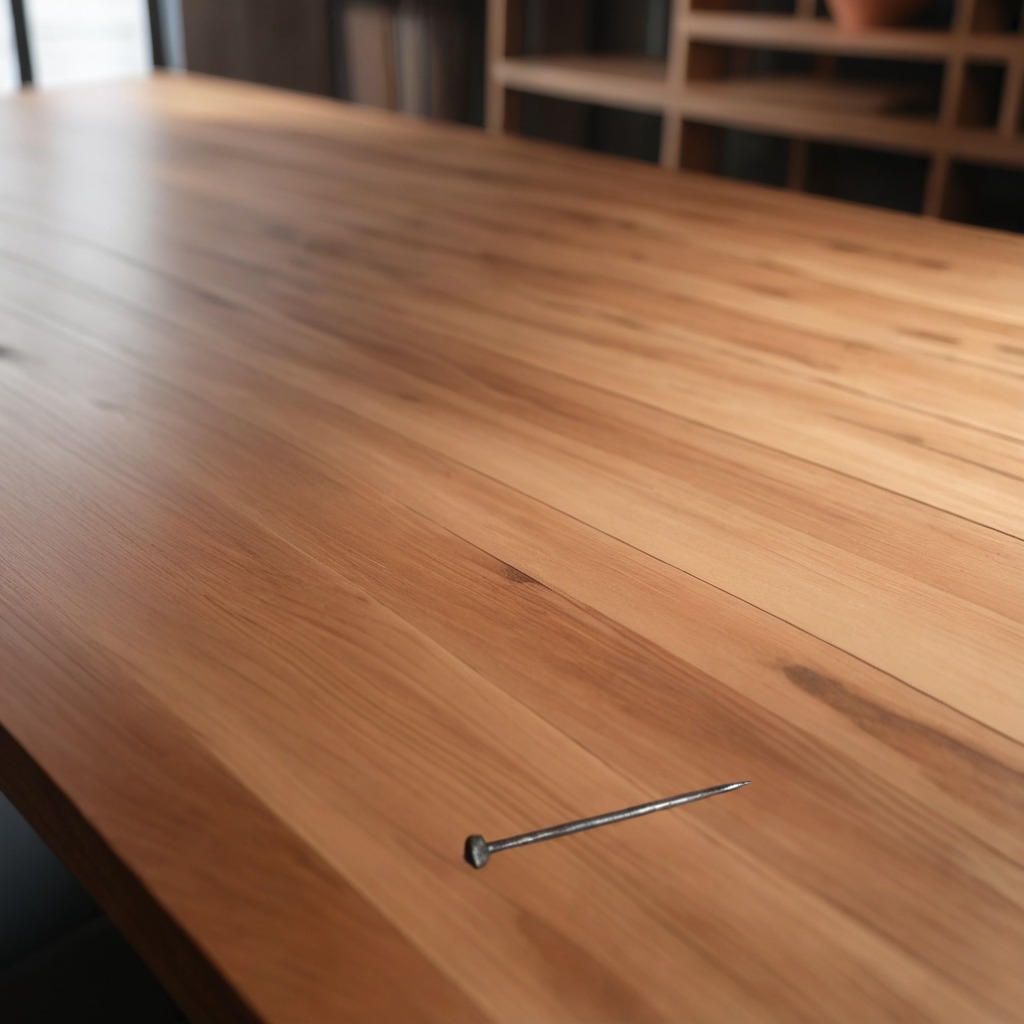
An iron nail is lying on the wooden table in a carpentry studio.